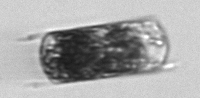
Label: Hemiaulus